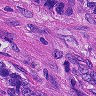
Metastatic tissue present: yes